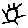
Label: sun